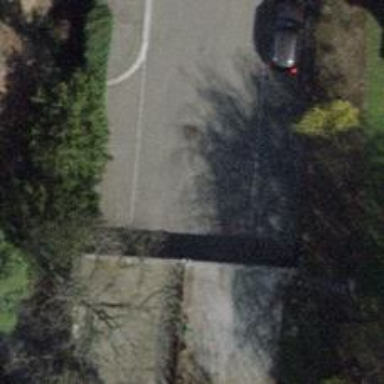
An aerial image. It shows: Turning circle on the road.